Interaction volume radius: 10 \u00c5
Interaction volume height: 10 \u00c5
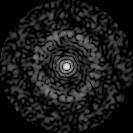
Disorder parameter: 0.8212